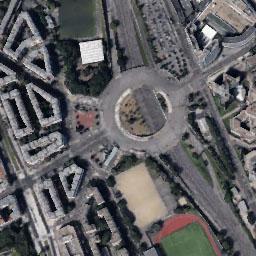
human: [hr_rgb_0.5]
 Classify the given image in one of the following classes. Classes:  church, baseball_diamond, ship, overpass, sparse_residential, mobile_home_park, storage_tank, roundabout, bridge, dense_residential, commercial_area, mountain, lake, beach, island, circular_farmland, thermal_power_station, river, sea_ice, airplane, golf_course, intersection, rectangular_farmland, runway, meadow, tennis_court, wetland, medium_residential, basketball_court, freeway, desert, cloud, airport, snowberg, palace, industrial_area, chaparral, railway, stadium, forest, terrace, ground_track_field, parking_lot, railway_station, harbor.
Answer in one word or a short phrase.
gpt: roundabout